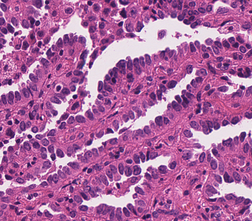
Tumor epithelial tissue: yes
Tumor-associated stroma tissue: yes
Normal tissue: no